Question: I need help, I m currently deploying my LSTM model in flask python, I m trying to load my result to new csv file, but eventually, it loaded with the repeated result, so I have no idea which line of code was doing wrong, Please adjust me and give me some tips Thanks a lots!
model.py
'''
import numpy as np
from math import sqrt
from numpy import concatenate
from matplotlib import pyplot
from pandas import read_csv
from pandas import DataFrame
from pandas import concat
from sklearn.preprocessing import MinMaxScaler
from sklearn.preprocessing import LabelEncoder
from sklearn.metrics import mean_squared_error
from keras.models import Sequential
from keras.layers import Dense
from keras.layers import LSTM
from keras.layers import Dropout
from pickle import dump
def create_dataset(dataset, look_back=1):
dataX, dataY = [], []
for i in range(len(dataset)-look_back-1):
a = dataset[i:(i+look_back), 0]
dataX.append(a)
dataY.append(dataset[i + look_back, 0])
return np.array(dataX), np.array(dataY)
# load dataset
np.random.seed(7)
# load the dataset
dataframe = read_csv('Sales.csv', usecols=[1], engine='python', skipfooter=3)
dataset = dataframe.values
dataset = dataset.astype('float32')
# normalize the dataset
scaler = MinMaxScaler(feature_range=(0, 1))
dataset = scaler.fit_transform(dataset)
# split into train and test sets
train_size = int(len(dataset) * 0.67)
test_size = len(dataset) - train_size
train, test = dataset[0:train_size,:], dataset[train_size:len(dataset),:]
# reshape into X=t and Y=t+1
look_back = 1
train_X, train_Y = create_dataset(train, look_back)
test_X, test_Y = create_dataset(test, look_back)
# reshape input to be [samples, time steps, features]
train_X = np.reshape(train_X, (train_X.shape[0], 1, train_X.shape[1]))
test_X = np.reshape(test_X, (test_X.shape[0], 1, test_X.shape[1]))
model = Sequential()
model.add(LSTM(128, return_sequences=True ,input_shape=(train_X.shape[1], train_X.shape[2])))
model.add(Dropout(0.2))
model.add(LSTM(64))
model.add(Dense(1))
model.compile(optimizer='adam', loss='mse')
history = model.fit(train_X, train_Y, epochs=100, batch_size=128, validation_data=(test_X, test_Y), verbose=2, shuffle=False)
#save the model
model.save('model.h5')
'''
app.py
'''
from flask import Flask, make_response, request, render_template
from pandas import DataFrame
import io
from pandas import datetime
from io import StringIO
import csv
import pandas as pd
import numpy as np
import pickle
import os
from keras.models import load_model
from sklearn.preprocessing import MinMaxScaler
import datetime
from datetime import timedelta, datetime
from dateutil.relativedelta import relativedelta
app = Flask(__name__)
@app.route('/')
def form():
return """
<html>
<body>
<h1>Let's TRY to Predict..</h1>
</br>
</br>
<p> Insert your CSV file and then download the Result
<form action="/transform" method="post" enctype="multipart/form-data">
<input type="file" name="data_file" class="btn btn-block"/>
</br>
</br>
<button type="submit" class="btn btn-primary btn-block btn-large">Predict</button>
</form>
<div class="ct-chart ct-perfect-fourth"></div>
</body>
</html>
"""
@app.route('/transform', methods=["POST"])
def transform_view():
if request.method == 'POST':
f = request.files['data_file']
if not f:
return "No file"
stream = io.StringIO(f.stream.read().decode("UTF8"), newline=None)
csv_input = csv.reader(stream)
stream.seek(0)
result = stream.read()
df = pd.read_csv(StringIO(result), usecols=[1])
#extract month value
df2 = pd.read_csv(StringIO(result))
matrix2 = df2[df2.columns[0]].to_numpy()
list1 = matrix2.tolist()
# load the model from disk
model = load_model('model.h5')
dataset = df.values
dataset = dataset.astype('float32')
scaler = MinMaxScaler(feature_range=(0, 1))
dataset = scaler.fit_transform(dataset)
dataset = np.reshape(dataset, (dataset.shape[0], 1, dataset.shape[1]))
predict = model.predict(dataset)
transform = scaler.inverse_transform(predict)
X_FUTURE = 100
transform = np.array([])
last = dataset[-1]
for i in range(X_FUTURE):
curr_prediction = model.predict(np.array([last]))
last = np.concatenate([last[1:], curr_prediction])
transform = np.concatenate([transform, curr_prediction[0]])
transform = scaler.inverse_transform([transform])[0]
dicts = []
curr_date = pd.to_datetime(list1[-1])
for i in range(X_FUTURE):
curr_date = curr_date + relativedelta(month=1)
dicts.append({'Predictions':transform[i], "Month": curr_date})
new_data = pd.DataFrame(dicts).set_index("Month")
##df_predict = pd.DataFrame(transform, columns=["predicted value"])
response = make_response(new_data.to_csv(index = True, encoding='utf8'))
response.headers["Content-Disposition"] = "attachment; filename=result.csv"
return response
if __name__ == "__main__":
app.run(debug=True, port = 9000, host = "localhost")
'''
This is the result that loaded to the new csv file

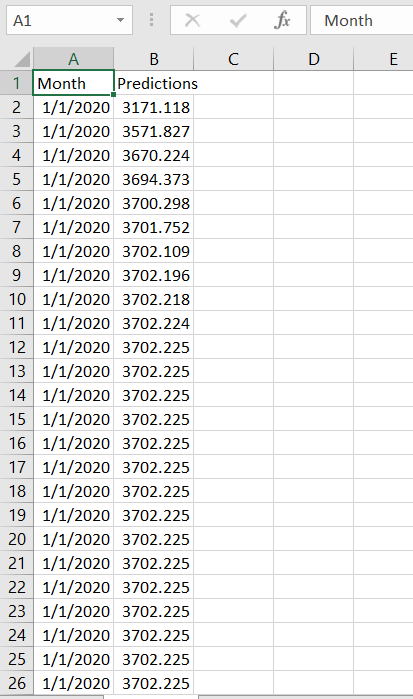
Answer: I think it is the case that you have correct results (meaning duplicates), your LSTM is trained correctly (but maybe with low accuracy), and duplicates are not a mistake but correct answer.
Regarding duplicate Month column values - the reason is that Pandas can't recognize 'relativedelta' from 'dateutil' package hence adding it to date gives wrong result. Instead try doing this 'curr_date = curr_date + pd.DateOffset(months = 1)', this will produces correct different dates in your Month column.